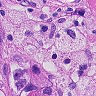
Metastatic tissue present: yes